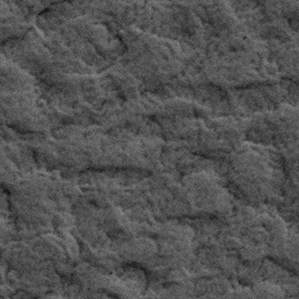
Label: frost